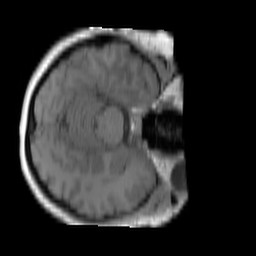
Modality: T1w
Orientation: axial
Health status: ill
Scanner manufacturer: siemens
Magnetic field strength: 3 T
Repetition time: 0.4 s
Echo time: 0.00246 s